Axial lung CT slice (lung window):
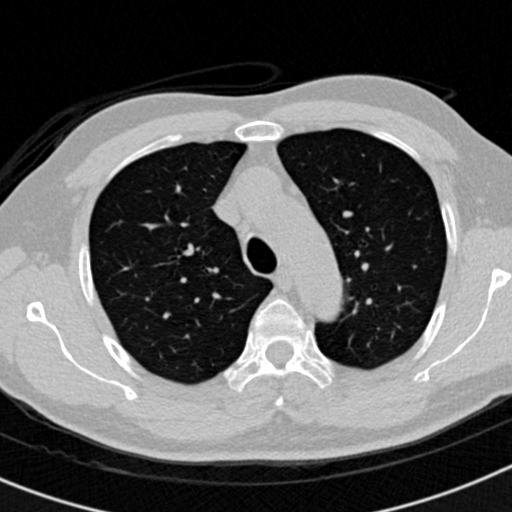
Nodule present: no